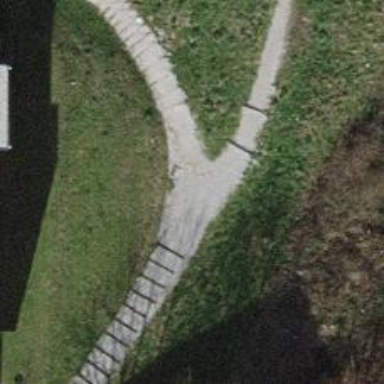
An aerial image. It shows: Gravel steps.